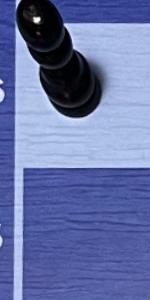
Label: Empty